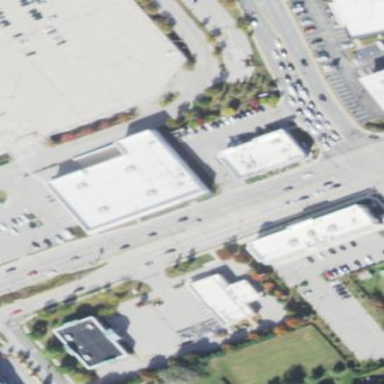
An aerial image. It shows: Building.